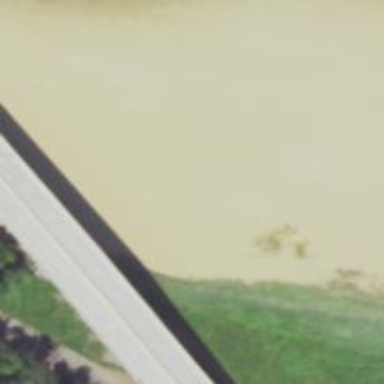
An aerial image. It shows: Abandoned bridge.